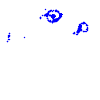
Particle: kaon